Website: walmart
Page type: payment
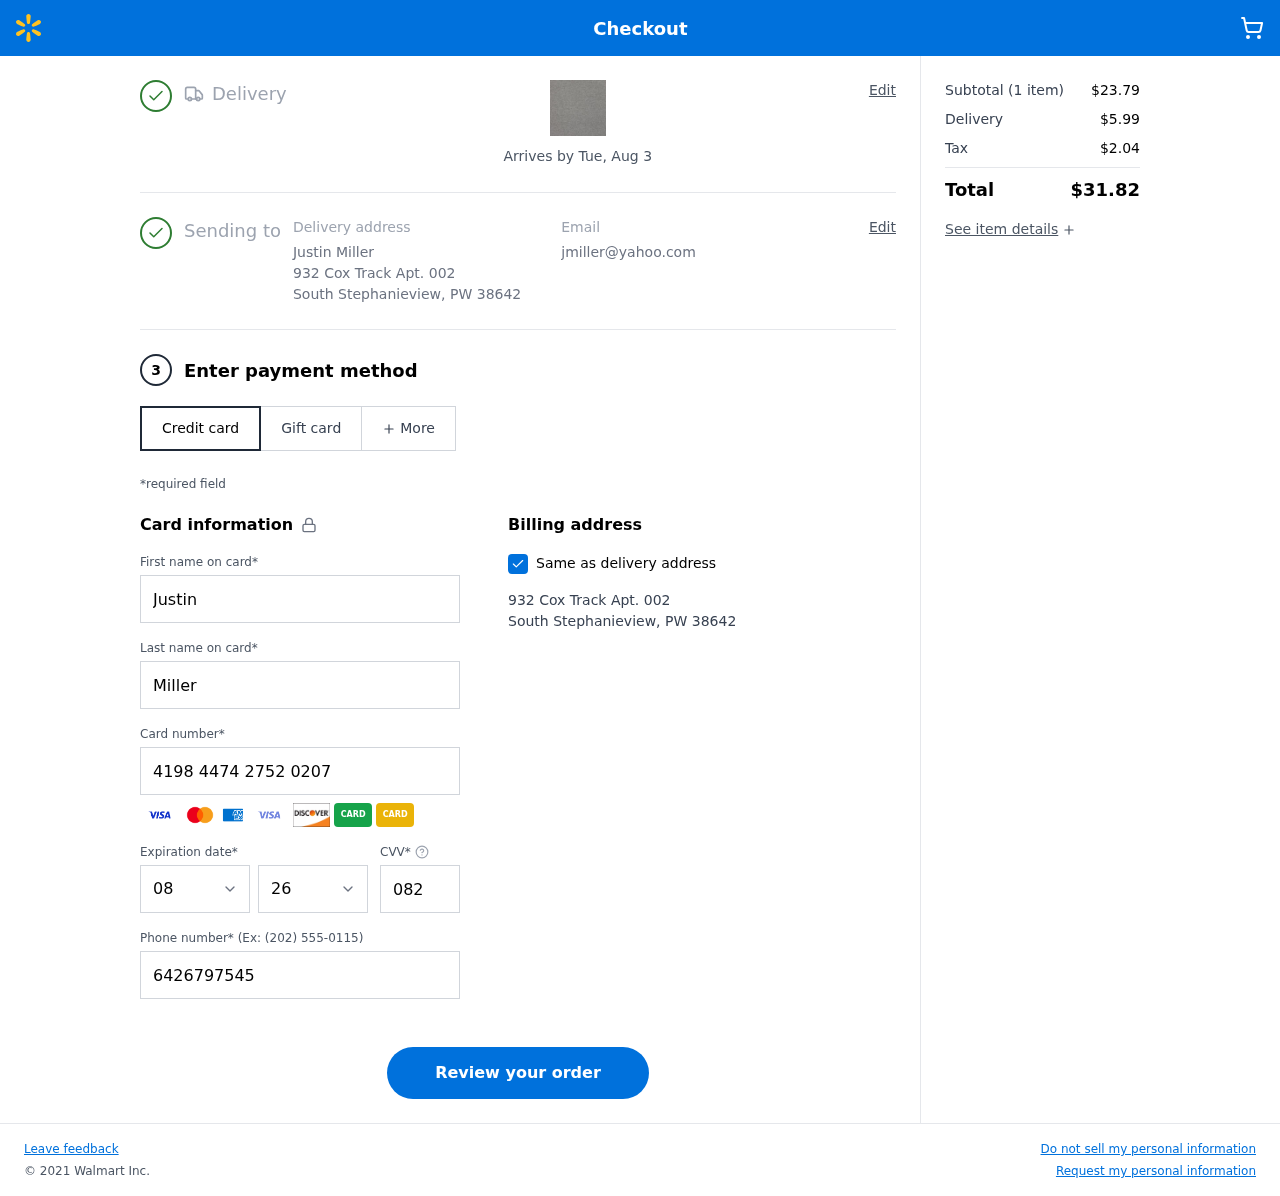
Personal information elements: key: PII_CARD_CVV
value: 082
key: PII_CARD_EXPIRY_MONTH
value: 08
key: PII_CARD_EXPIRY_YEAR
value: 26
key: PII_CARD_NUMBER
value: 4198 4474 2752 0207
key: PII_CITY
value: South Stephanieview
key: PII_EMAIL
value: jmiller@yahoo.com
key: PII_FIRSTNAME
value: Justin
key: PII_FULLNAME
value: Justin Miller
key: PII_LASTNAME
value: Miller
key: PII_PHONE
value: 6426797545
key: PII_POSTCODE
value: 38642
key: PII_STATE_ABBR
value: PW
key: PII_STREET
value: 932 Cox Track Apt. 002
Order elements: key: ORDER_DELIVERY_DATE
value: Arrives by Tue, Aug 3
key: ORDER_NUM_ITEMS
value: (1 item)
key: ORDER_SUBTOTAL
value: $23.79
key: ORDER_SHIPPING_COST
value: $5.99
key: ORDER_TAX
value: $2.04
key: ORDER_TOTAL
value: $31.82